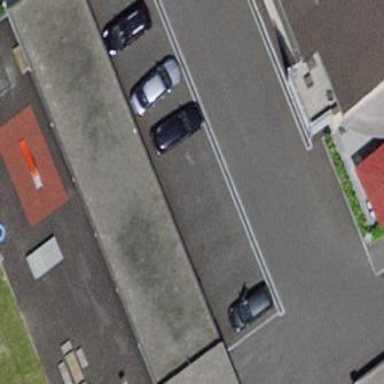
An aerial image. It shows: Parking available on the street side.